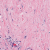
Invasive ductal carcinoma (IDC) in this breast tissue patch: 0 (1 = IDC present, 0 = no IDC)